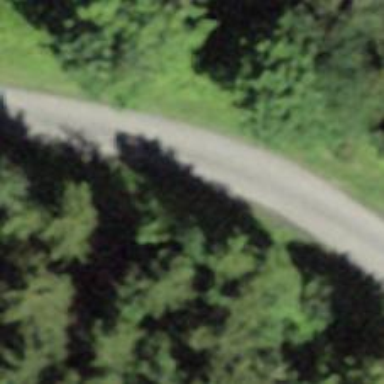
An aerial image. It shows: Unclassified road with asphalt surface.